You are looking at the raw vibration waveform of a rotating shaft. Based on the visible evidence, which rotor condition applies: normal, misalignment, unbalance, looseness?
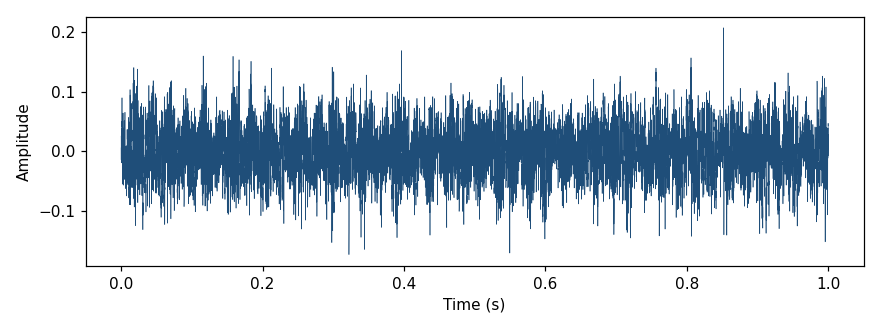
Answer: misalignment